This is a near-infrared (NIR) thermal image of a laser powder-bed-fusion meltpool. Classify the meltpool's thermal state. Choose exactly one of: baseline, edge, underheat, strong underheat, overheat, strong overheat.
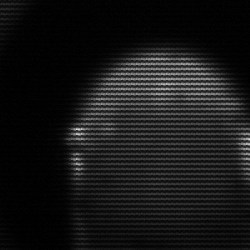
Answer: edge